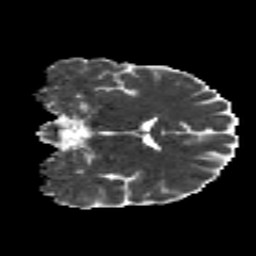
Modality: MD
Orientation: coronal
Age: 20
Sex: male
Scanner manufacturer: siemens
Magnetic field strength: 3 T
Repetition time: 8.8 s
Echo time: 0.085 s